Question: I'm trying to place my hero's feet on a ground made up of line segments.

If I know the X,Y of points A, B, and C and the X of Hero, how do I find the Y of Hero so that his feet touch the ground (assume X is the middle of the Hero and Y is along the bottom)? And do I have to do anything differently if he's standing exactly over a point?
Thanks.
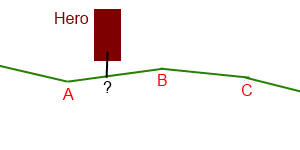
Answer: If 'A' and 'B' are two points in a coordinate plane with points '(xA, yA)' and '(xB, yB)' respectively - then the slope of the line between them is simple geometry - delta y/delta x, or '(yB-yA)/(xB-xA)'. The general form of the line can be given as 'y = yA+(yB-yA)/(xB-xA)*(x-xA)'